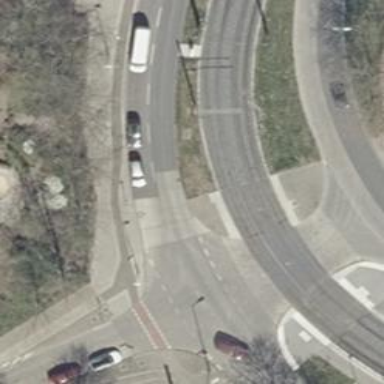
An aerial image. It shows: Footway that serves as traffic island.